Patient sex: M
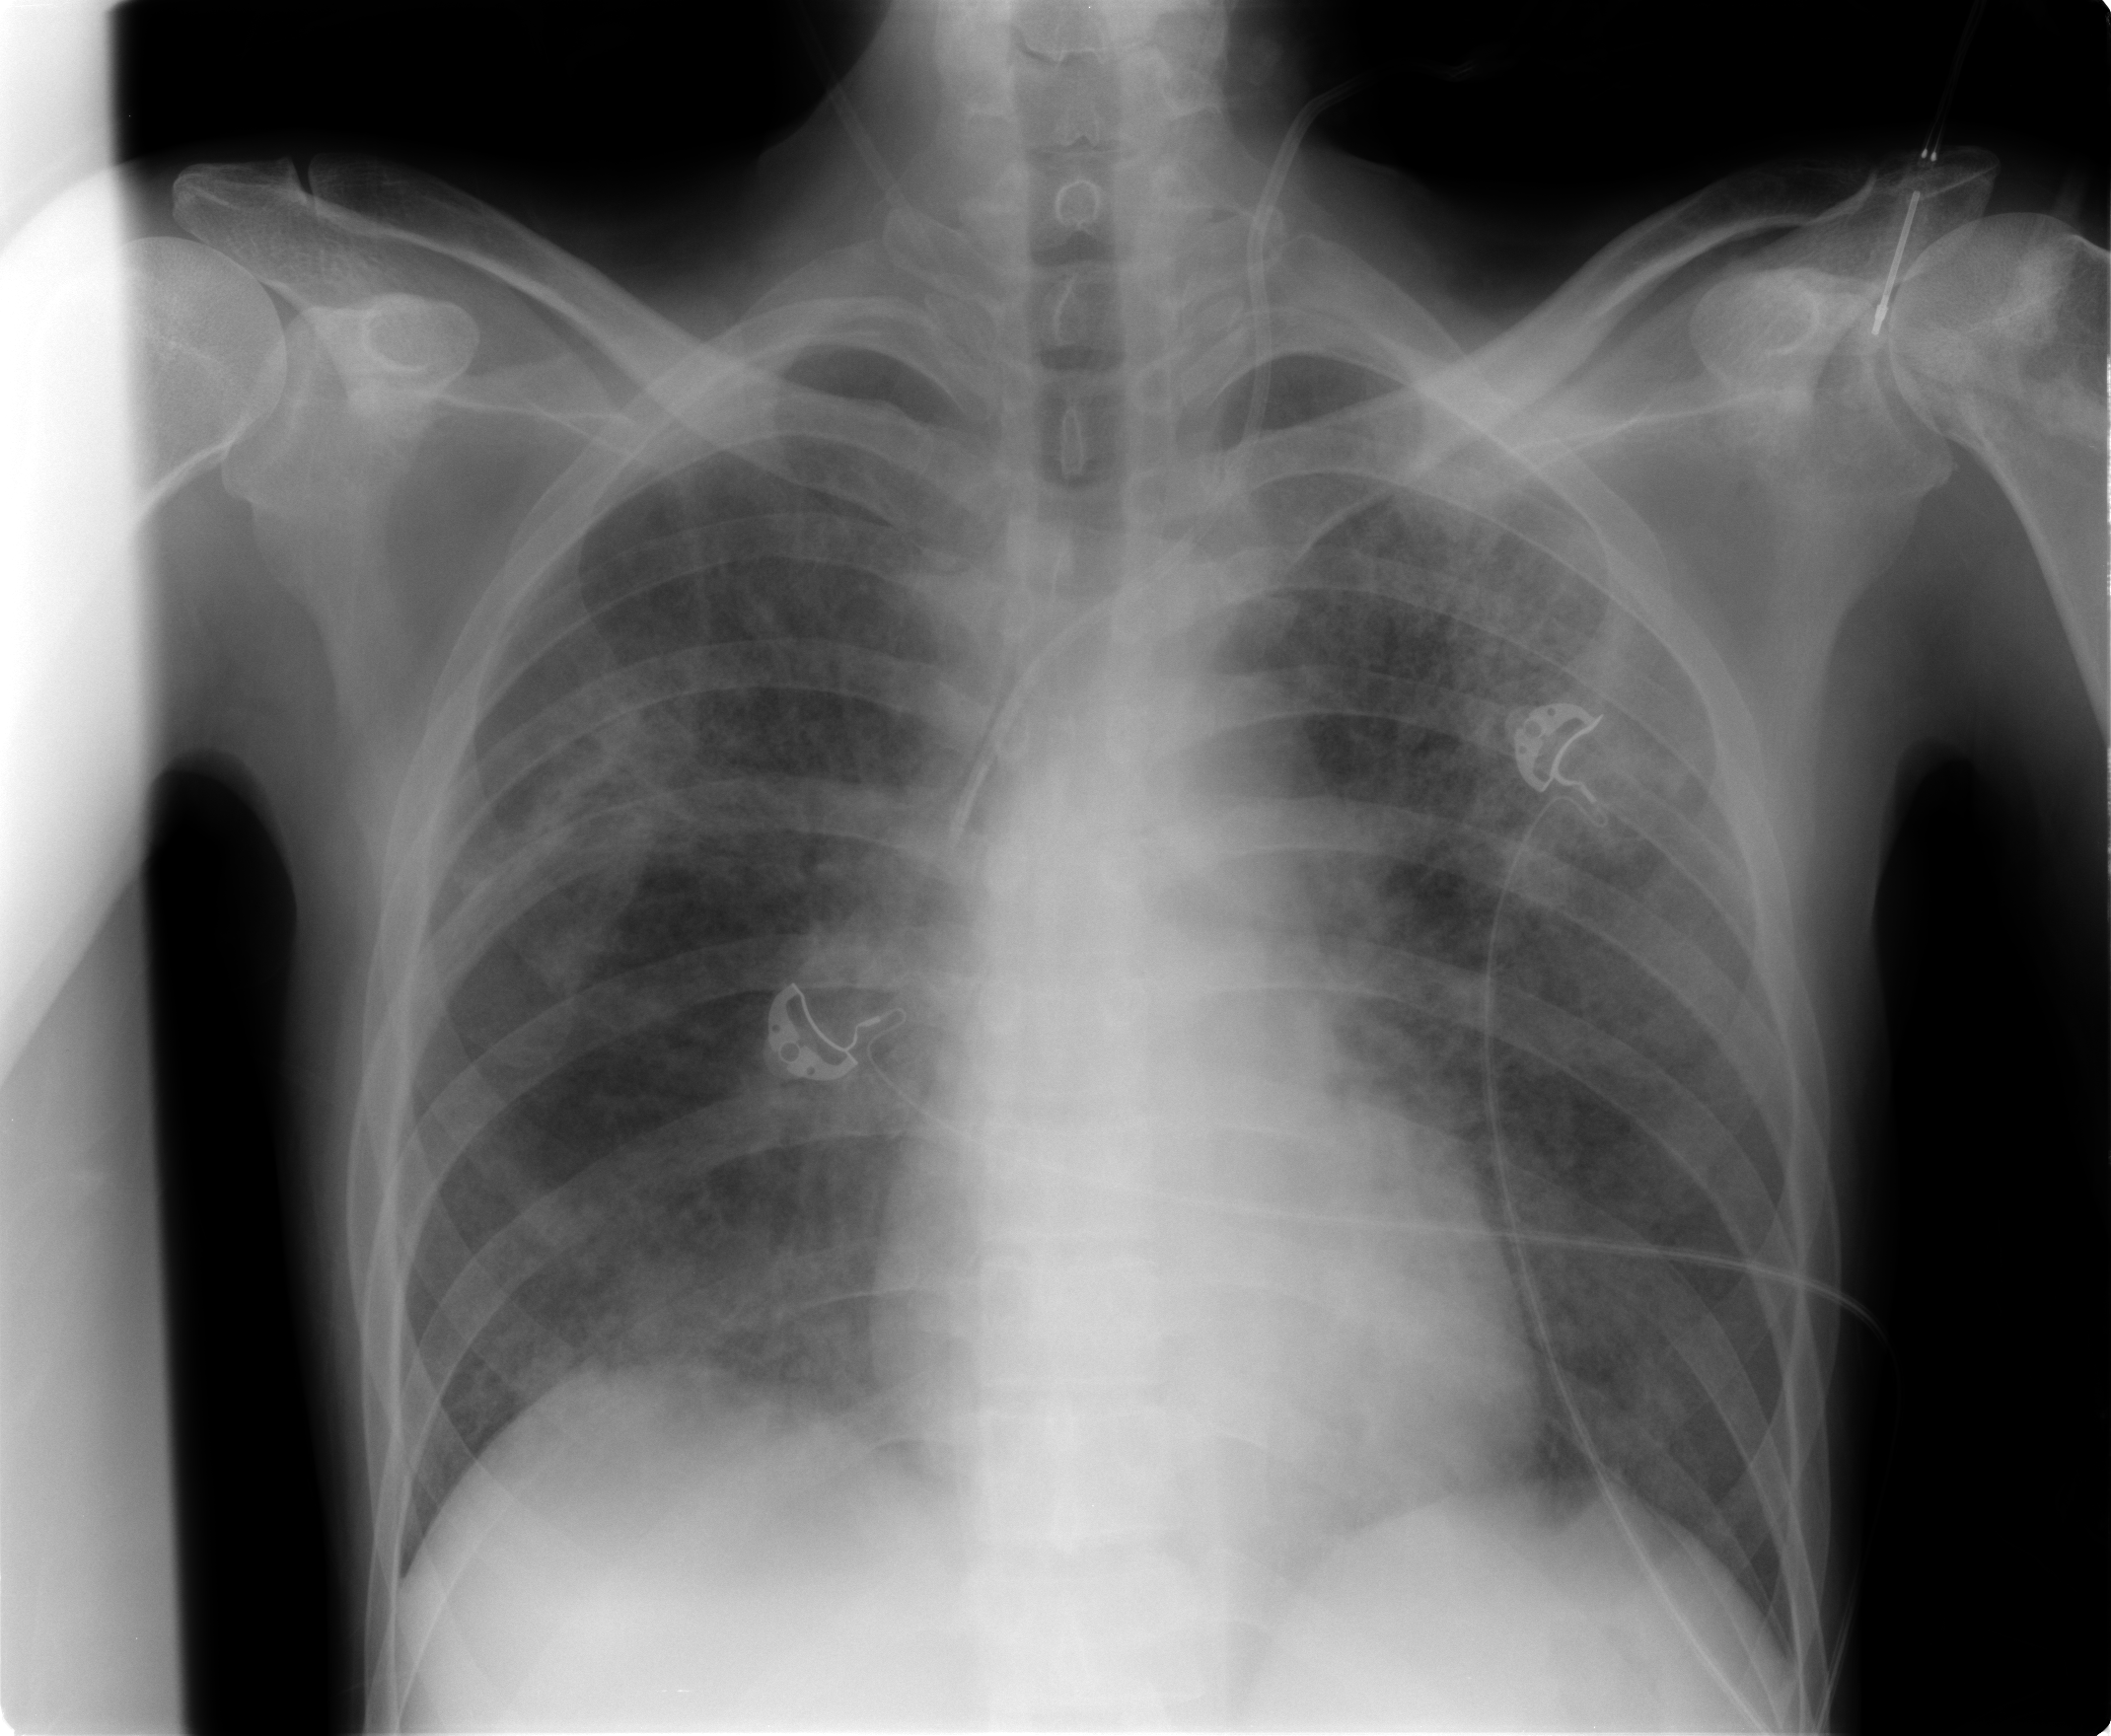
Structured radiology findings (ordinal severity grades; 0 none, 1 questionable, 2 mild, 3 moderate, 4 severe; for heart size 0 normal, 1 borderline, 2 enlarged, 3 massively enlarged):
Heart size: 0
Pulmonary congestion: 0
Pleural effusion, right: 0
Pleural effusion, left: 0
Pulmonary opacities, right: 3
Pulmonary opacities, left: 3
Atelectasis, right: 2
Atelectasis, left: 2